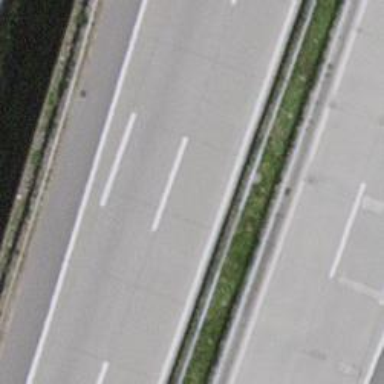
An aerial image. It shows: Asphalt motorway.